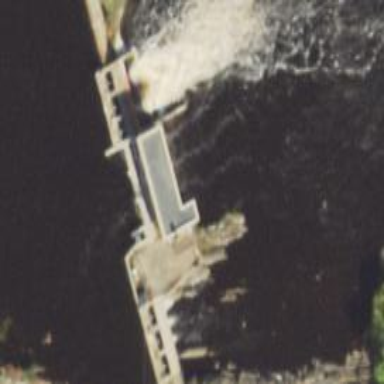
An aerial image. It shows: Dam along waterway.